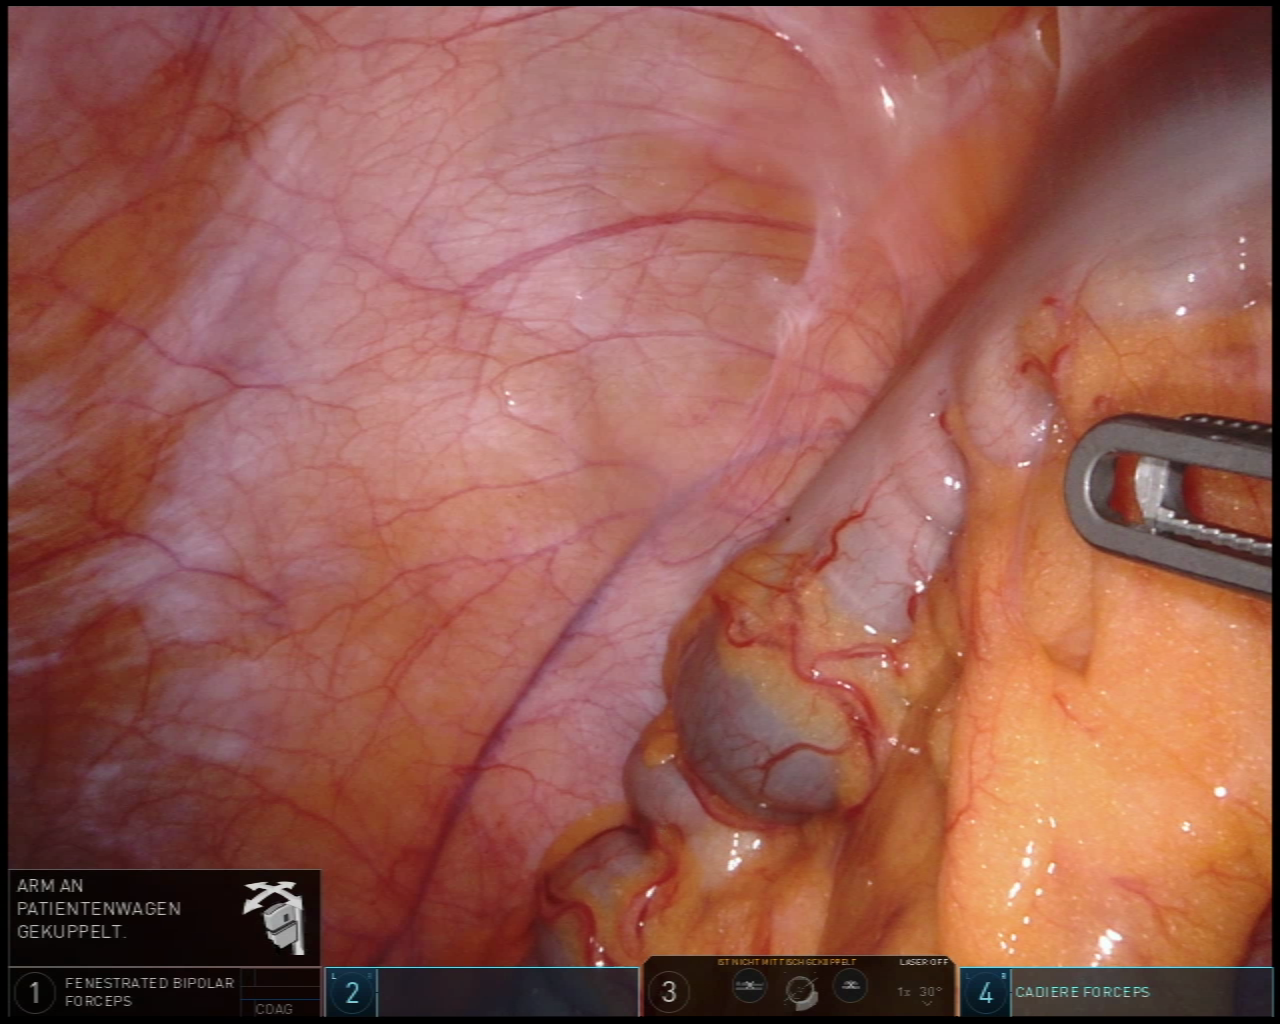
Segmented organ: colon
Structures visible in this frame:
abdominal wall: no
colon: yes
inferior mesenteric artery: no
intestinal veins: no
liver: no
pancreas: no
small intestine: yes
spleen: no
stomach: no
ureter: no
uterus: no
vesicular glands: no